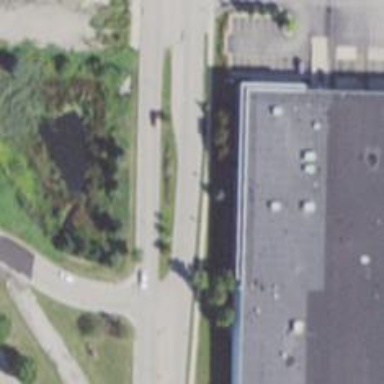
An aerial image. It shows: Secondary road with separate sidewalk.